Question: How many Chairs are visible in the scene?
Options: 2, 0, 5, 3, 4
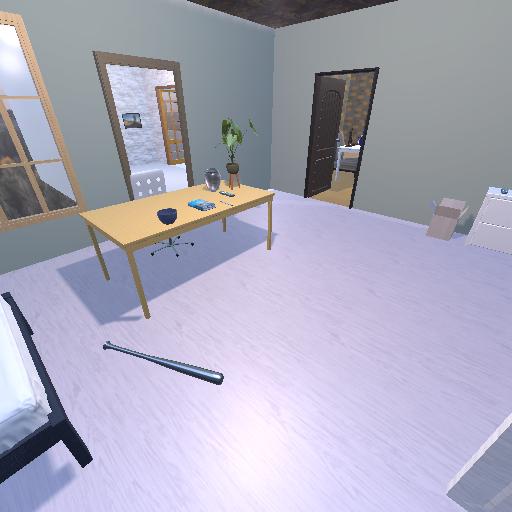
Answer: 2